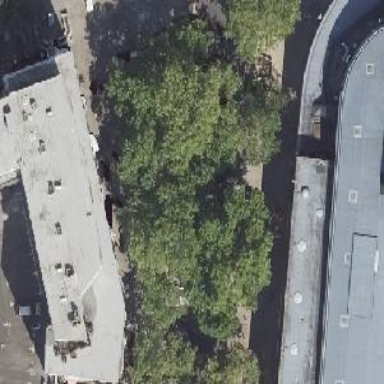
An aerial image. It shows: Deciduous broadleaved tree.